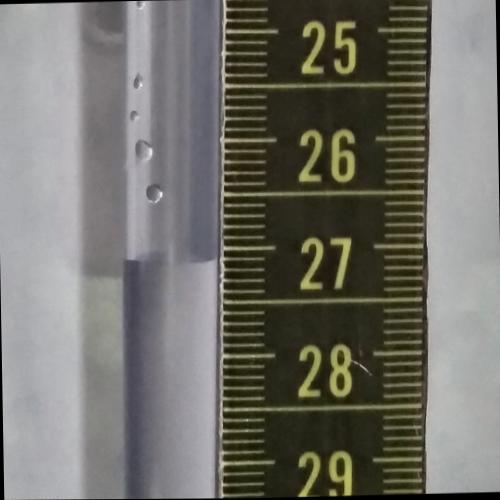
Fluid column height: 27.1 cm